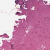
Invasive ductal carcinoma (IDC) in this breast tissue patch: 0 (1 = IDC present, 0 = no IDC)